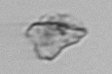
Label: detritus_transparent